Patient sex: M
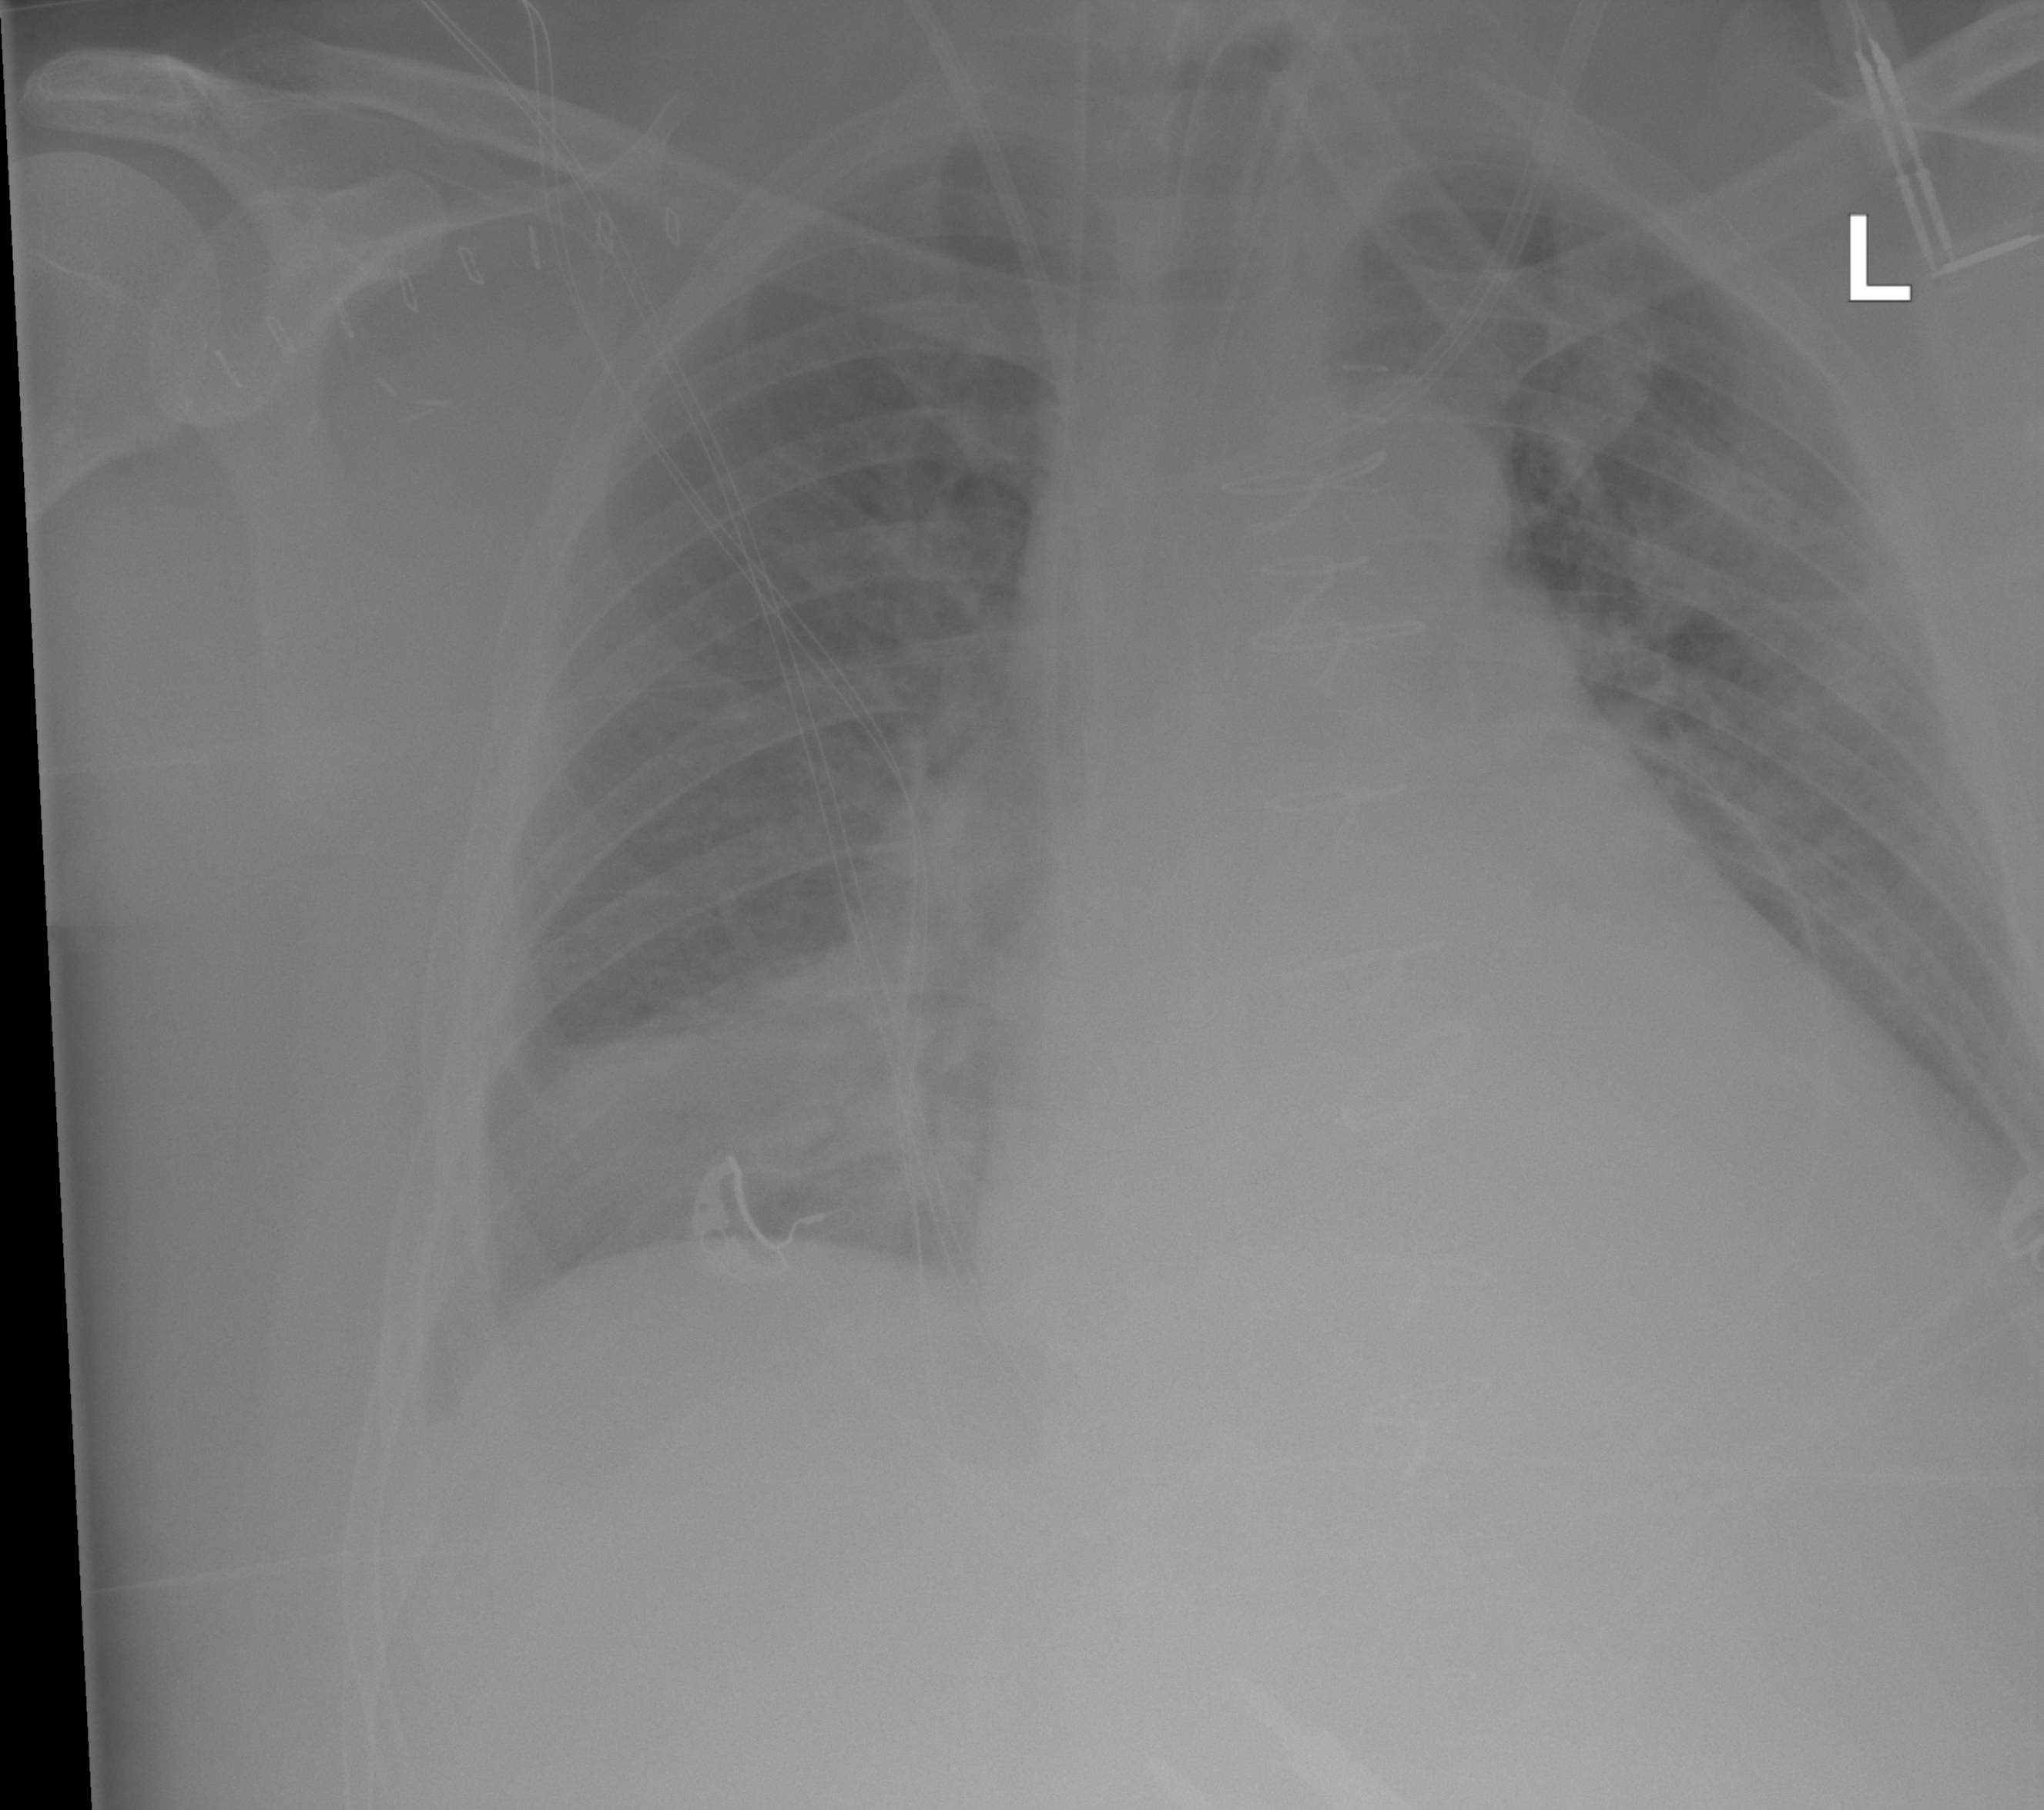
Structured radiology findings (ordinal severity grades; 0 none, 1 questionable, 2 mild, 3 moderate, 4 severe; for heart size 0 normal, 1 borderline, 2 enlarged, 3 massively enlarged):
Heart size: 2
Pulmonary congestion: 1
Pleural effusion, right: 0
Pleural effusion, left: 2
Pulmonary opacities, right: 1
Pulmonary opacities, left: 1
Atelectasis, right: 1
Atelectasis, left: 0